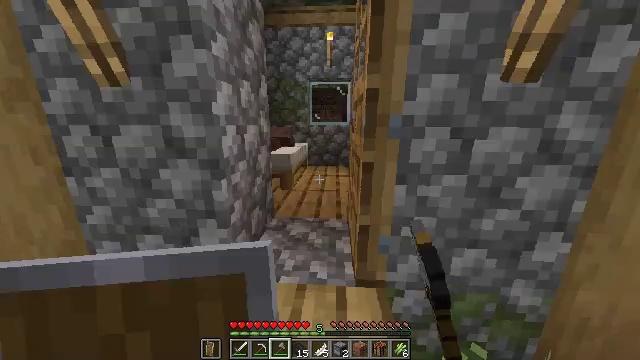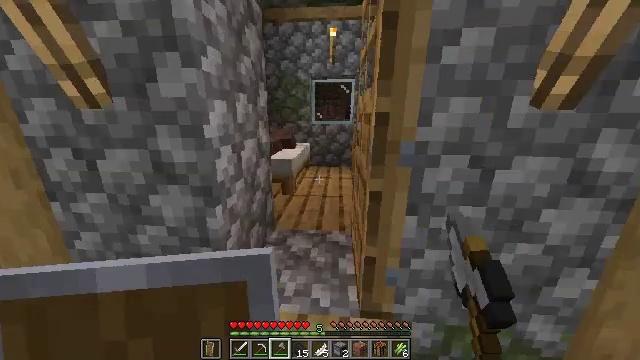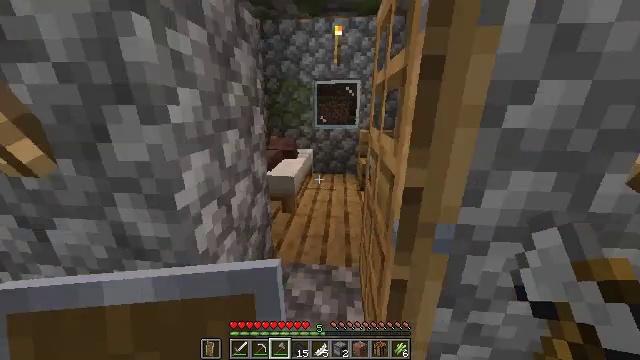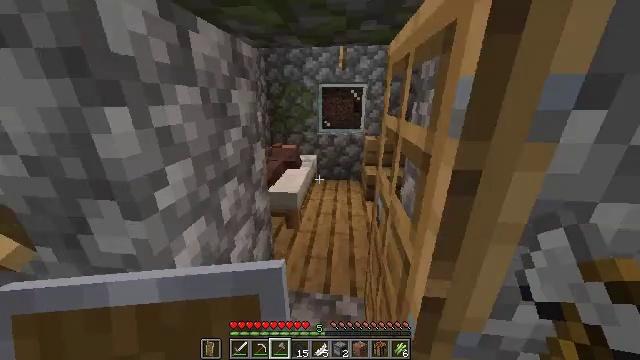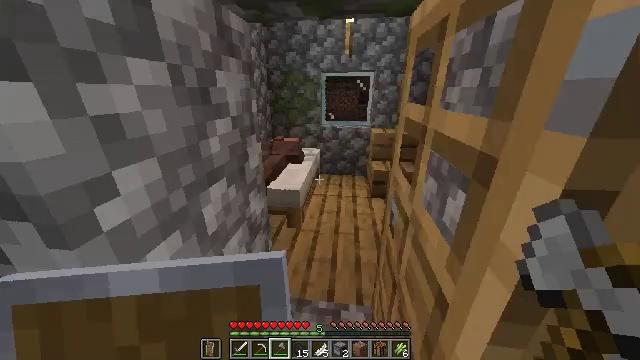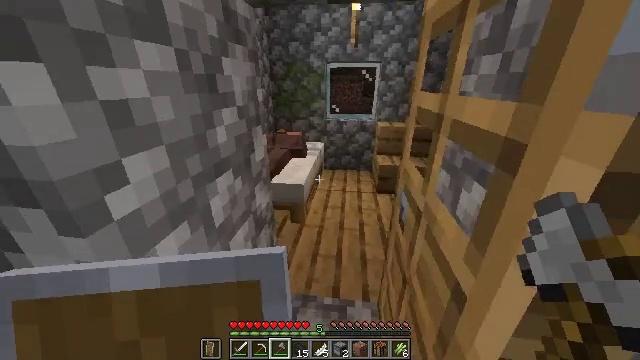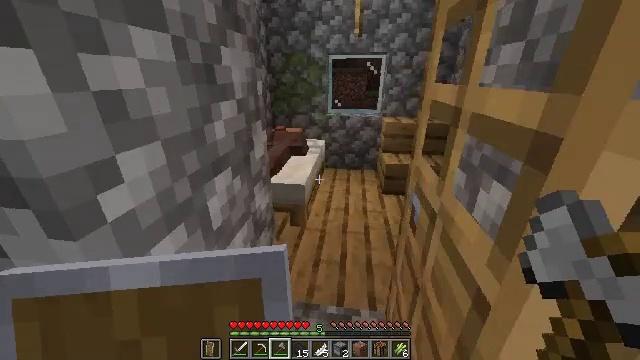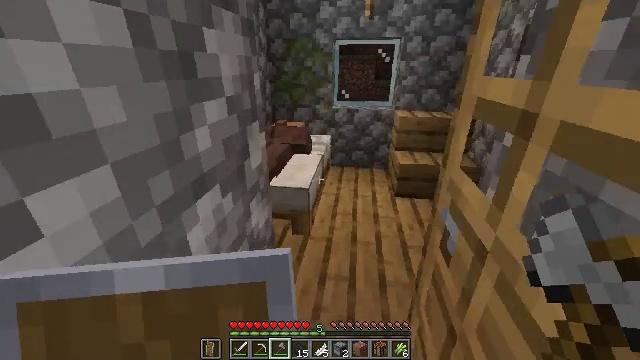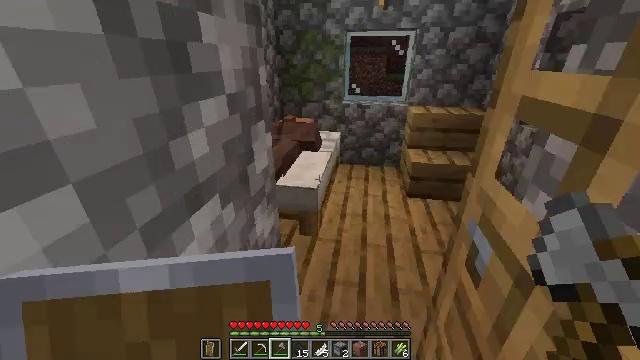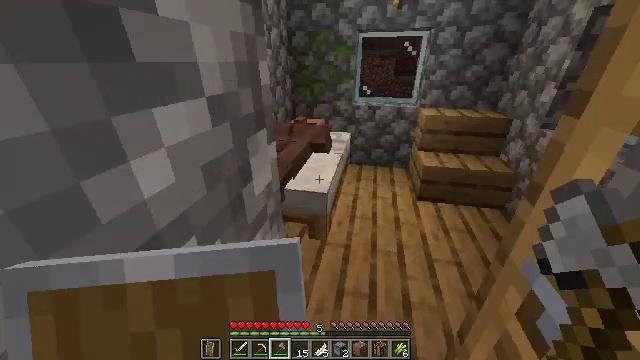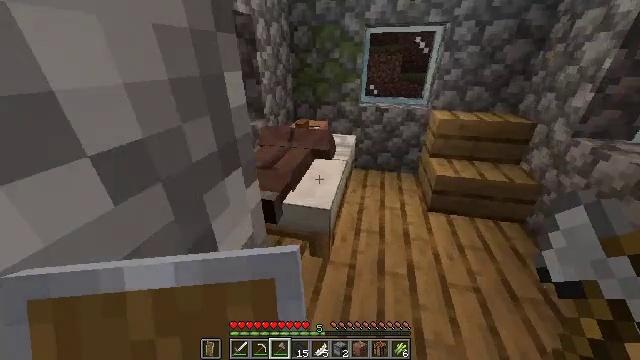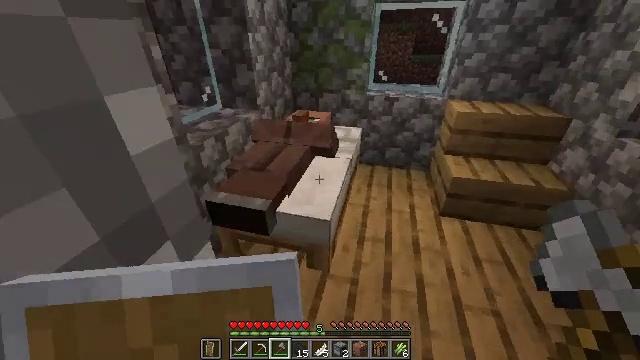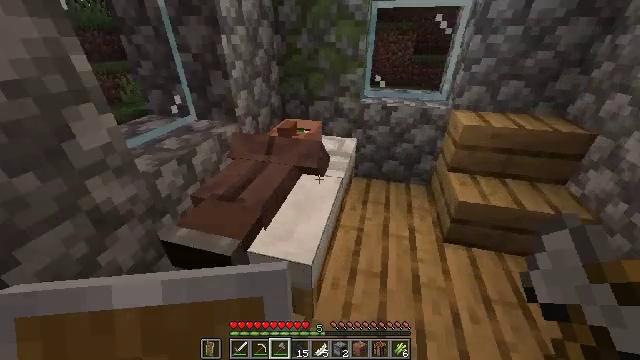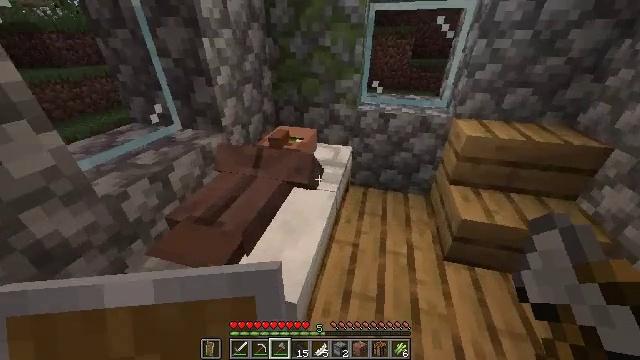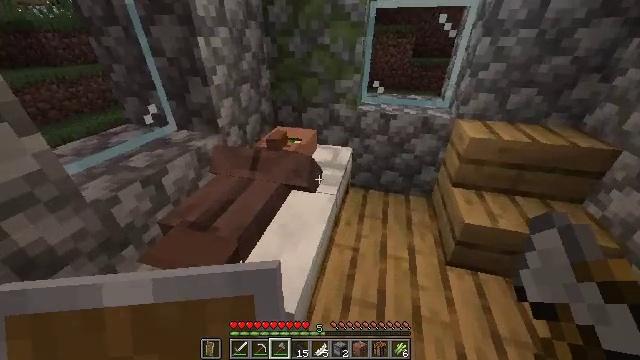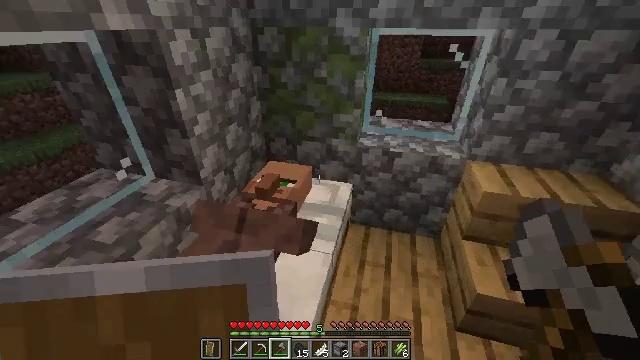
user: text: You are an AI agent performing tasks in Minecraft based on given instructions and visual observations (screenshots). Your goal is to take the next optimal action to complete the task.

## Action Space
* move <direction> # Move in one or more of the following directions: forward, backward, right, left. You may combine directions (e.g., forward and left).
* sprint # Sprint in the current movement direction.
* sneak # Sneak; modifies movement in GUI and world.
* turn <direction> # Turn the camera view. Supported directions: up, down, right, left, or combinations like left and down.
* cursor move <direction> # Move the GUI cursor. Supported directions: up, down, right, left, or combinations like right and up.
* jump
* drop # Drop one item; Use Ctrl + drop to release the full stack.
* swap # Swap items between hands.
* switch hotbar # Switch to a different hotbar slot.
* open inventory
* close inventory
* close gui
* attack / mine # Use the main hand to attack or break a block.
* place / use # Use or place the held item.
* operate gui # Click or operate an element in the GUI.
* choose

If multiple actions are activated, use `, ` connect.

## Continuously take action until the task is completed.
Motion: motion action
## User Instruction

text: Harvest wheat from the field.
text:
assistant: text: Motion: move forward, sprint, turn down
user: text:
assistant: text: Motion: move forward, sprint, turn down
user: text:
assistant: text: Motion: move forward, sprint, turn down
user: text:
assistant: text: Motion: move forward, sprint, turn down
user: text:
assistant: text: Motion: move forward, sprint, turn down
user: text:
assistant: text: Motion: move forward, sprint
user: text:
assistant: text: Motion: move forward, sprint, turn down
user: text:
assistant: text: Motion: move forward, sprint, turn left and down
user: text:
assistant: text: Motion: move forward, sprint, turn left and down
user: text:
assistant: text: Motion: move forward, sprint, turn left
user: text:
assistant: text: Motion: move forward, sprint, turn left and down, use / place
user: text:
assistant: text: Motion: move forward, sprint, use / place
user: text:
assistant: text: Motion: move forward, sprint, use / place
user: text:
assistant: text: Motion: move forward
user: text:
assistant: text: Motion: move forward
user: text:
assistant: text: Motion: turn down
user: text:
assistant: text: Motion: turn down, use / place
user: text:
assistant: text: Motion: use / place
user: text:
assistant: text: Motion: turn down, use / place
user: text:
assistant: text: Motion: turn down
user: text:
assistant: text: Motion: turn left and down
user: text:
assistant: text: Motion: turn left and down
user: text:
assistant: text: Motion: turn down
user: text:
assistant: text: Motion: use / place
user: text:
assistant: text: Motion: use / place
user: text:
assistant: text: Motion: use / place
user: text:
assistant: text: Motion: no_op
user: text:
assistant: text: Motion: no_op
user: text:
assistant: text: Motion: no_op
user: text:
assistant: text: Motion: turn left